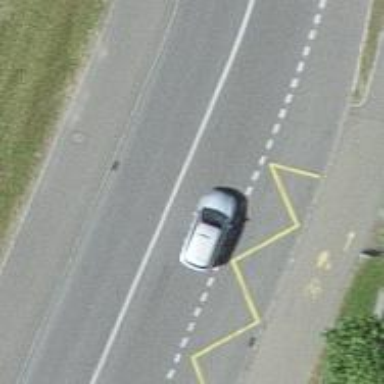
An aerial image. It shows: Bus stop equipped with public transport stop position.